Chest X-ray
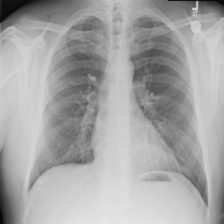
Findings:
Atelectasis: negative
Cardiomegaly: negative
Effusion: negative
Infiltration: negative
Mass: negative
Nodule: negative
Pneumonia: negative
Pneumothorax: negative
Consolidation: negative
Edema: negative
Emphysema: negative
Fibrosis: negative
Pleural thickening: negative
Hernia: negative